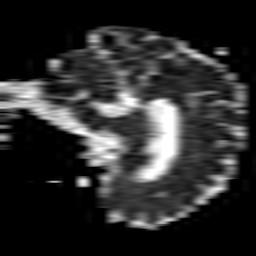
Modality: ADC
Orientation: sagittal
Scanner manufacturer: philips
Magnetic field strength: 1.5 T
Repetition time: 3.4 s
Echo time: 0.06922 s